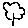
Label: tree